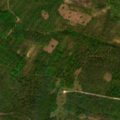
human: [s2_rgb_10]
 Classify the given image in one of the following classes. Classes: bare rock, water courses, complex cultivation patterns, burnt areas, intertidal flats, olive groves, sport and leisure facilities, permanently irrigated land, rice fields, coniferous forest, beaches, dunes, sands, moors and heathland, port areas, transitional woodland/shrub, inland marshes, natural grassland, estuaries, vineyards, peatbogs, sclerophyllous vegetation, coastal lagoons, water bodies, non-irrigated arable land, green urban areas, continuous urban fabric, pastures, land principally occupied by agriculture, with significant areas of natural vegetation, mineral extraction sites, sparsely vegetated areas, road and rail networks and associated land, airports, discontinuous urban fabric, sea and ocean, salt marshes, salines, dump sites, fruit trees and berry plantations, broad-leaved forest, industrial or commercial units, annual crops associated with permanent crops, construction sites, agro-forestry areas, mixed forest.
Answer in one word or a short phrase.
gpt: coniferous forest, mixed forest